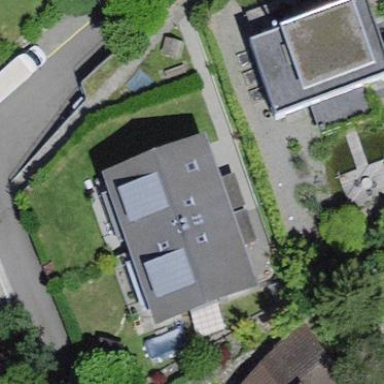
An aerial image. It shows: Semi-detached house.